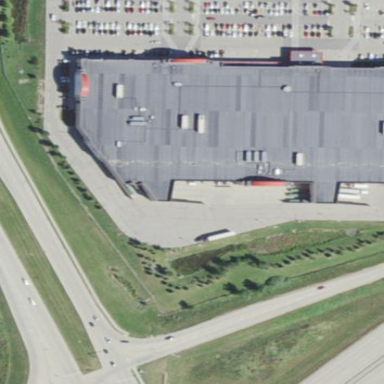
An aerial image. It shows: Retail building housing supermarket.